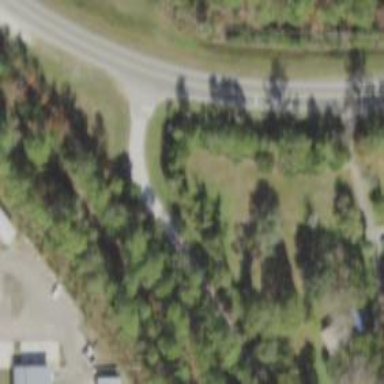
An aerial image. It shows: Abandoned road.